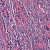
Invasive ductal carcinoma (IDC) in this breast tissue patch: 1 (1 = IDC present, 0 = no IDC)